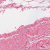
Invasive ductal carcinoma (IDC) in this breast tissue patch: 0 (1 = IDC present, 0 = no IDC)